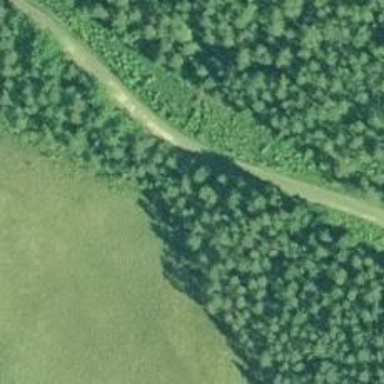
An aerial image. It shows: Path.